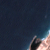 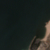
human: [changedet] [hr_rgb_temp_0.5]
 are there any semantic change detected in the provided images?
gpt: The shore was extended.